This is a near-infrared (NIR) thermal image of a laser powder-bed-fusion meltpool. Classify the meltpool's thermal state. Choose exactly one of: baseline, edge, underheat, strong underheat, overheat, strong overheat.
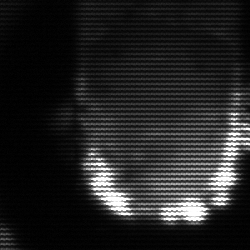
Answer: baseline